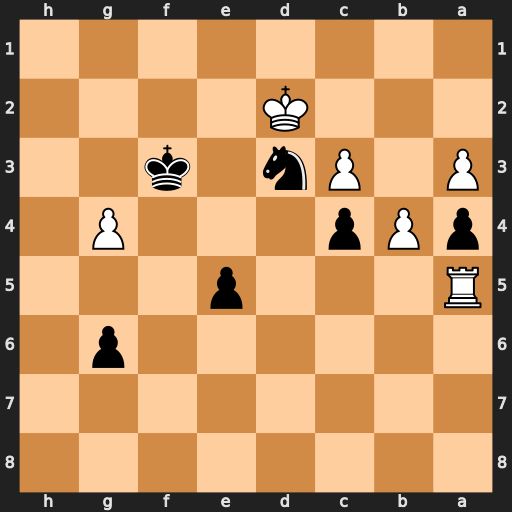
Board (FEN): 8/8/6p1/R3p3/pPp3P1/P1Pn1k2/3K4/8
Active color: b
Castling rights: -
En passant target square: -
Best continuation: e4 Ra8 e3+ Kc2 e2